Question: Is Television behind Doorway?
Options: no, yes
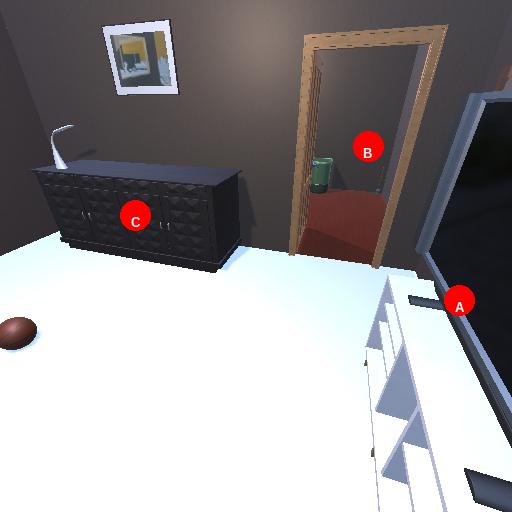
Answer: no